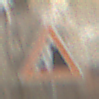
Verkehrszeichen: SteinschlagRechts
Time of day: MorningAfternoon
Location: Outdoor (Nature)
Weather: PartlyCloudy
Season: Winter
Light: Natural